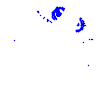
Particle: electron